Aerial crown-view tile of a tropical tree (Barro Colorado Island, Panama), acquired 20240813:
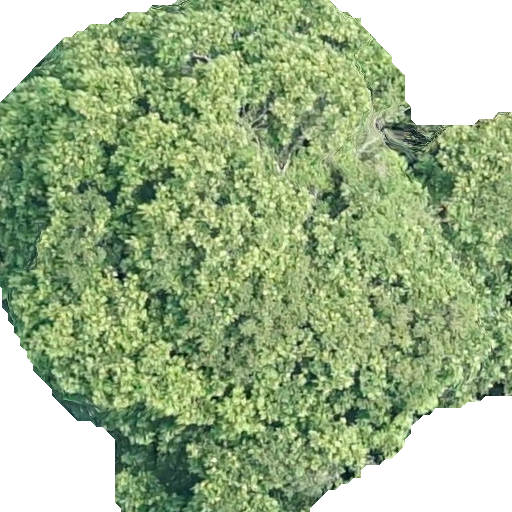
Species: Dipteryx oleifera
GBIF accepted scientific name: Dipteryx oleifera
Crown area: 343.905 m²